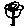
Label: flower